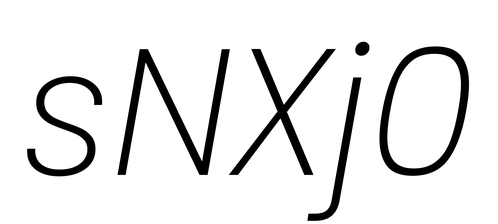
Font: Poppins-ExtraLightItalic